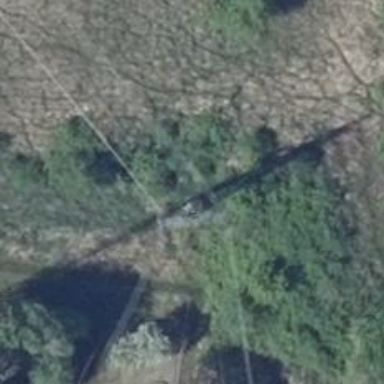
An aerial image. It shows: Power tower.